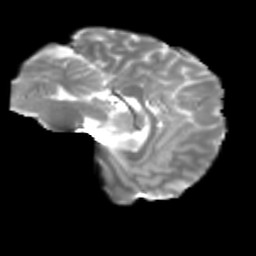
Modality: T2w
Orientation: sagittal
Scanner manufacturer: siemens
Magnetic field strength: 3 T
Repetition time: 4 s
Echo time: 0.0594 s